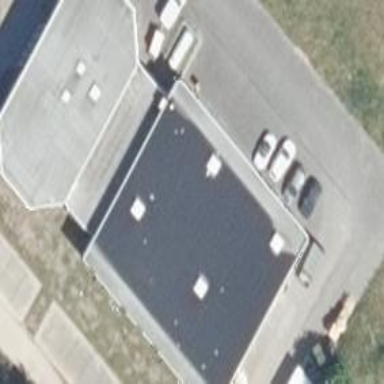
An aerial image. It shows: Commercial building.